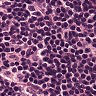
Metastatic tissue present: no